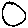
Label: circle